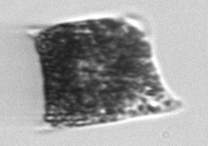
Label: Hemiaulus_membranaceus